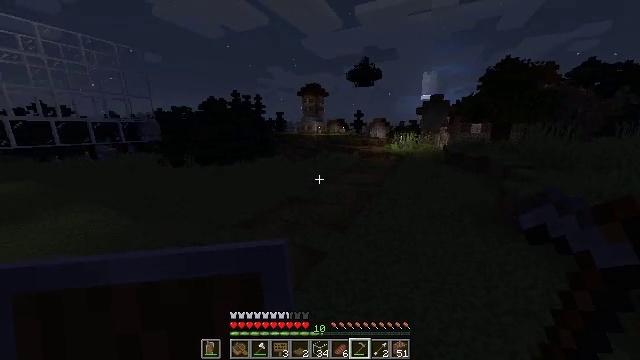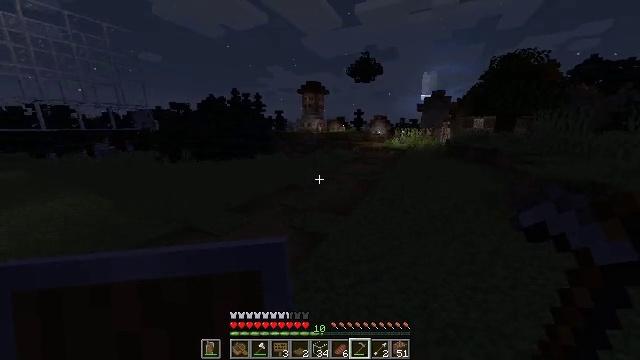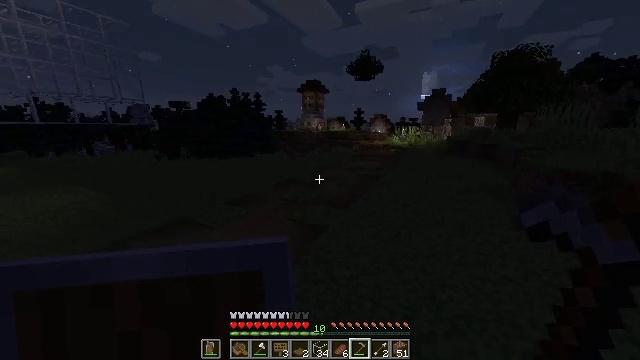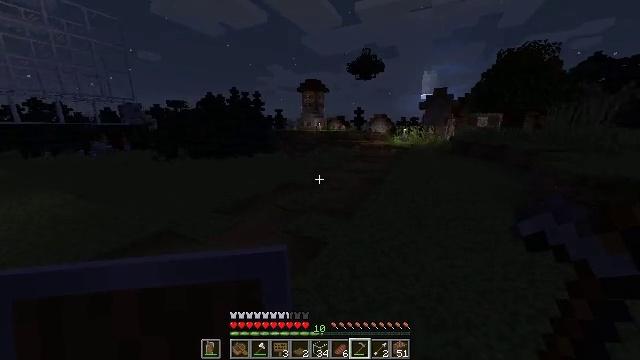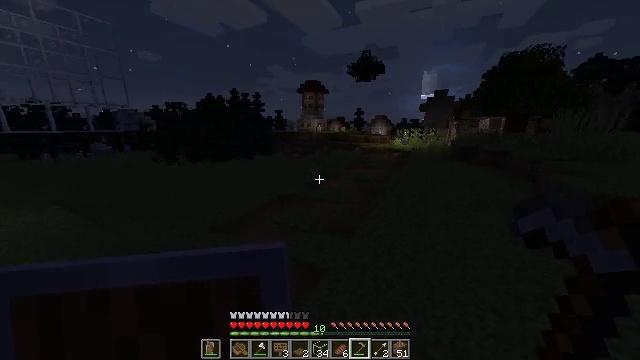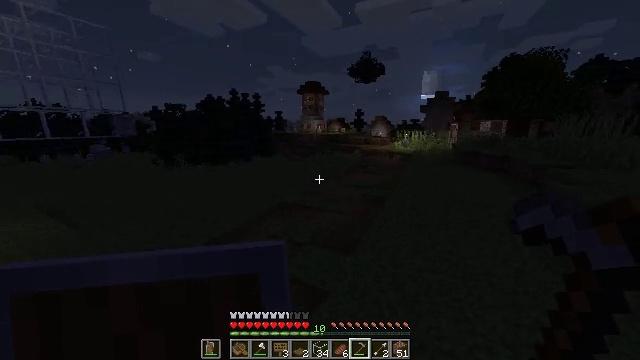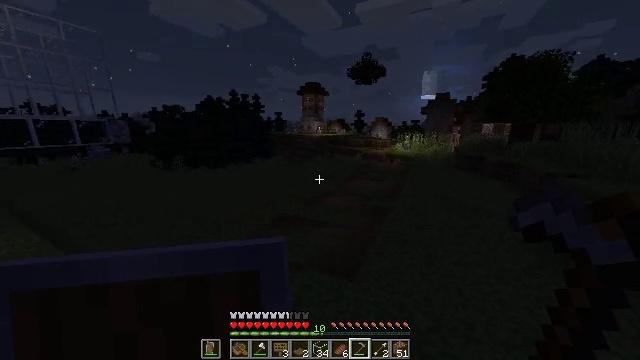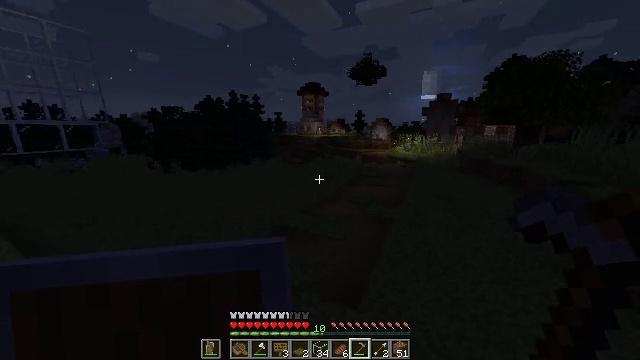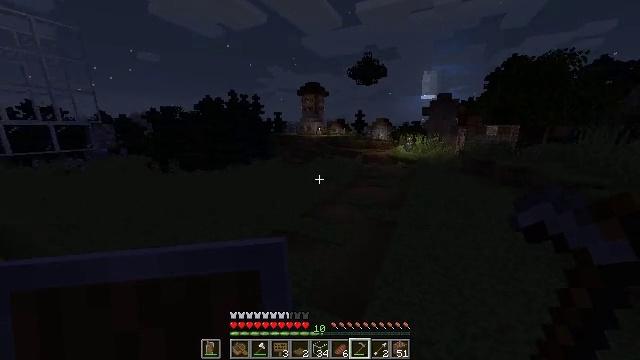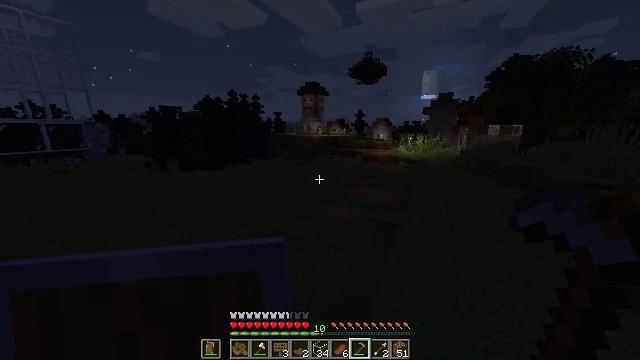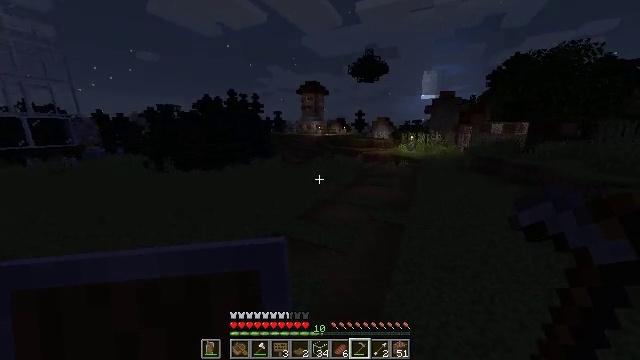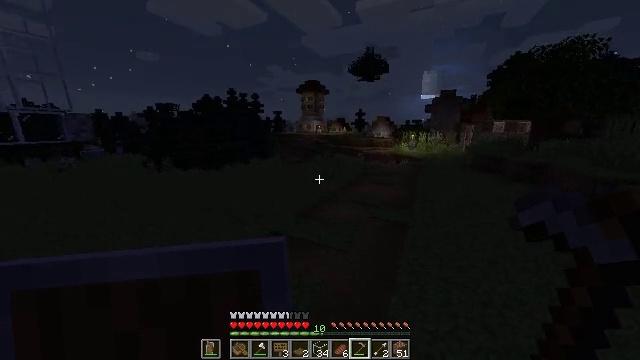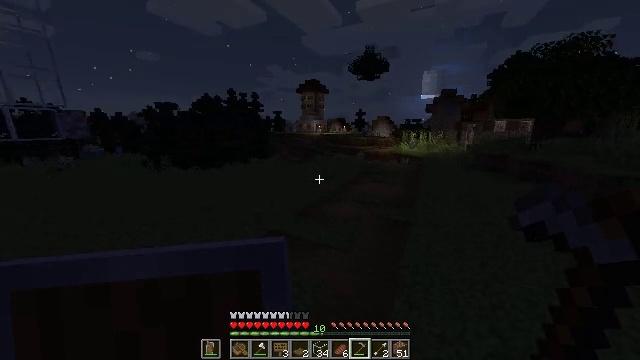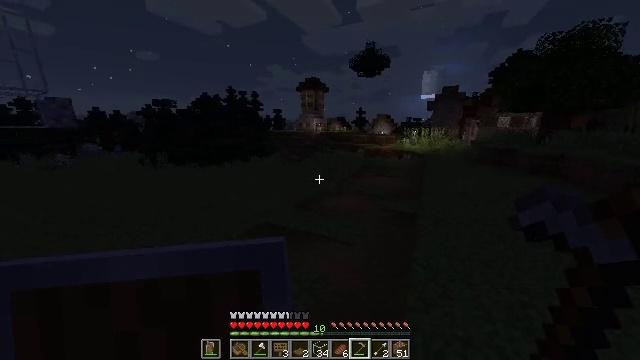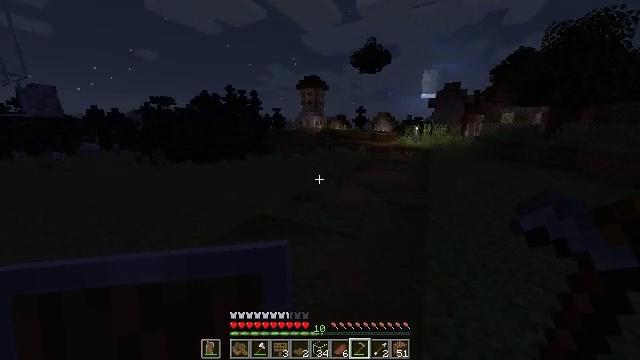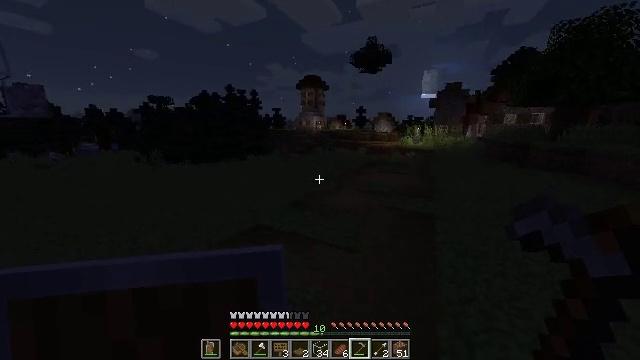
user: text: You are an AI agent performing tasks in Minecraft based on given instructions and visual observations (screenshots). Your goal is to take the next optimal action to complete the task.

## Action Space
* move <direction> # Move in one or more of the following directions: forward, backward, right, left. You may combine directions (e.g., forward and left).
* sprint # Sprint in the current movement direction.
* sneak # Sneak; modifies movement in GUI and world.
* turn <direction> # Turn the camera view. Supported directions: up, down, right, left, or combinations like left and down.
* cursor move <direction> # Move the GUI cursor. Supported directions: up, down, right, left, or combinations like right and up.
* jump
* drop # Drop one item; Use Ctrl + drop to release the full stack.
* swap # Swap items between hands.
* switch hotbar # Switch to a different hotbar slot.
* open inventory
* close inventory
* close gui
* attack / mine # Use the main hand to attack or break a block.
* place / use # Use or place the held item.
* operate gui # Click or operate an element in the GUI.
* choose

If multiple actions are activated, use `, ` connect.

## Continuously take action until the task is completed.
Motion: motion action
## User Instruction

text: Collect dirt by holding left button.
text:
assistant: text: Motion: move forward
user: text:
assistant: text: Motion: move forward, jump
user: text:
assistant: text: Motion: move forward, jump
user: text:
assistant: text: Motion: move forward, jump
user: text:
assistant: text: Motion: move forward, jump
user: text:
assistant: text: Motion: move forward, jump
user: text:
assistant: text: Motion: move forward, jump
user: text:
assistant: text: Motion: move forward, jump
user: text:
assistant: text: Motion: move forward, jump
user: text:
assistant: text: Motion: move forward, jump
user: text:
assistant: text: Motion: move forward, jump
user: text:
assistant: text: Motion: move forward, jump
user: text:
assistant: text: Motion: move forward, sprint, jump
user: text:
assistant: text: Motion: move forward, sprint, jump
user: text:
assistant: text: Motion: move forward, sprint, jump
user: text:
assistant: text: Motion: move forward, sprint, jump
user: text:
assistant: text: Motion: move forward, jump
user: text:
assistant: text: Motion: move forward, jump
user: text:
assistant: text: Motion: move forward, jump
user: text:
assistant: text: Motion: move forward, jump
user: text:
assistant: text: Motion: move forward, jump
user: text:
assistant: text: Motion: move forward, jump
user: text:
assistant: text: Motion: move forward, jump
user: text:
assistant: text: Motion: move forward, jump
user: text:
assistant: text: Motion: move forward, jump
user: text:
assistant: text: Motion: move forward, jump
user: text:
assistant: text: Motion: move forward, sprint, jump
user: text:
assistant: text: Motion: move forward, sprint, jump
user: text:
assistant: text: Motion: move forward, sprint, jump
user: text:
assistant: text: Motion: move forward, sprint, jump